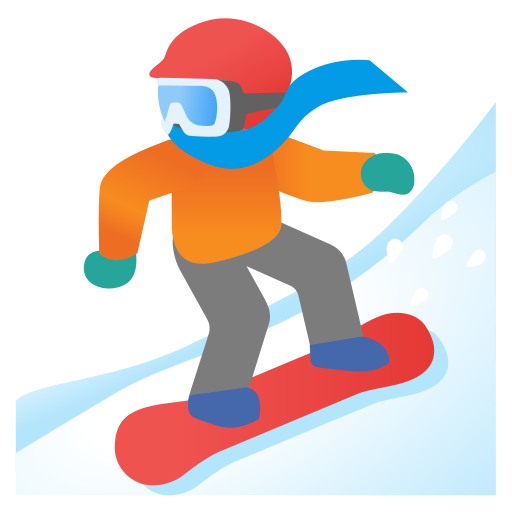
Emoji: 🏂🏻